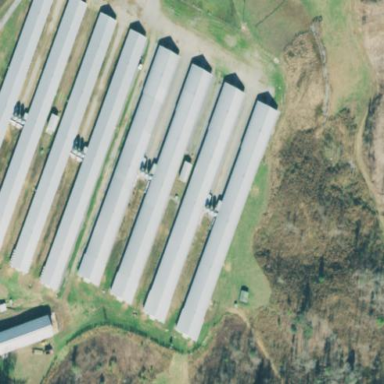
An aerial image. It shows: Farm auxiliary building.